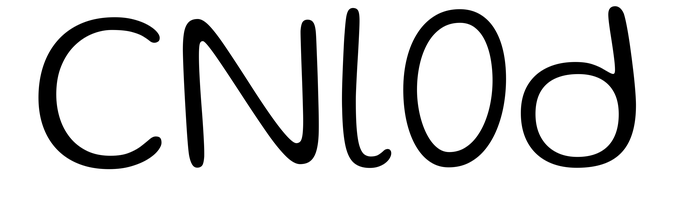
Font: Gluten_ExtraLight